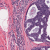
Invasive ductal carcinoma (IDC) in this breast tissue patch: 0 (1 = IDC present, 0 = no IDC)